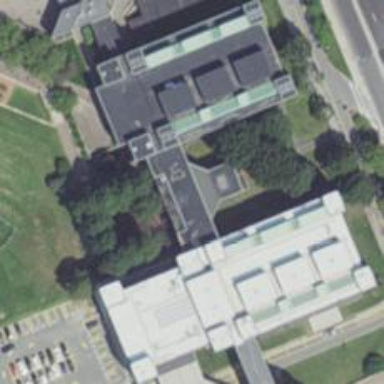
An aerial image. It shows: University building.